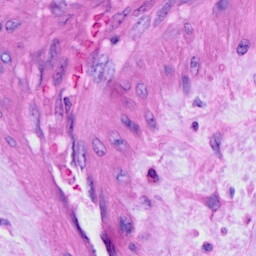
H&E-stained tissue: Cervix